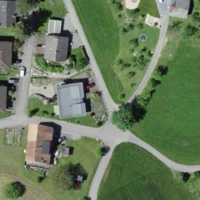
EUNIS habitat code: 55
Species observed at this site:
Humulus lupulus